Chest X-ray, PA view. Patient: 27 years old, sex F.
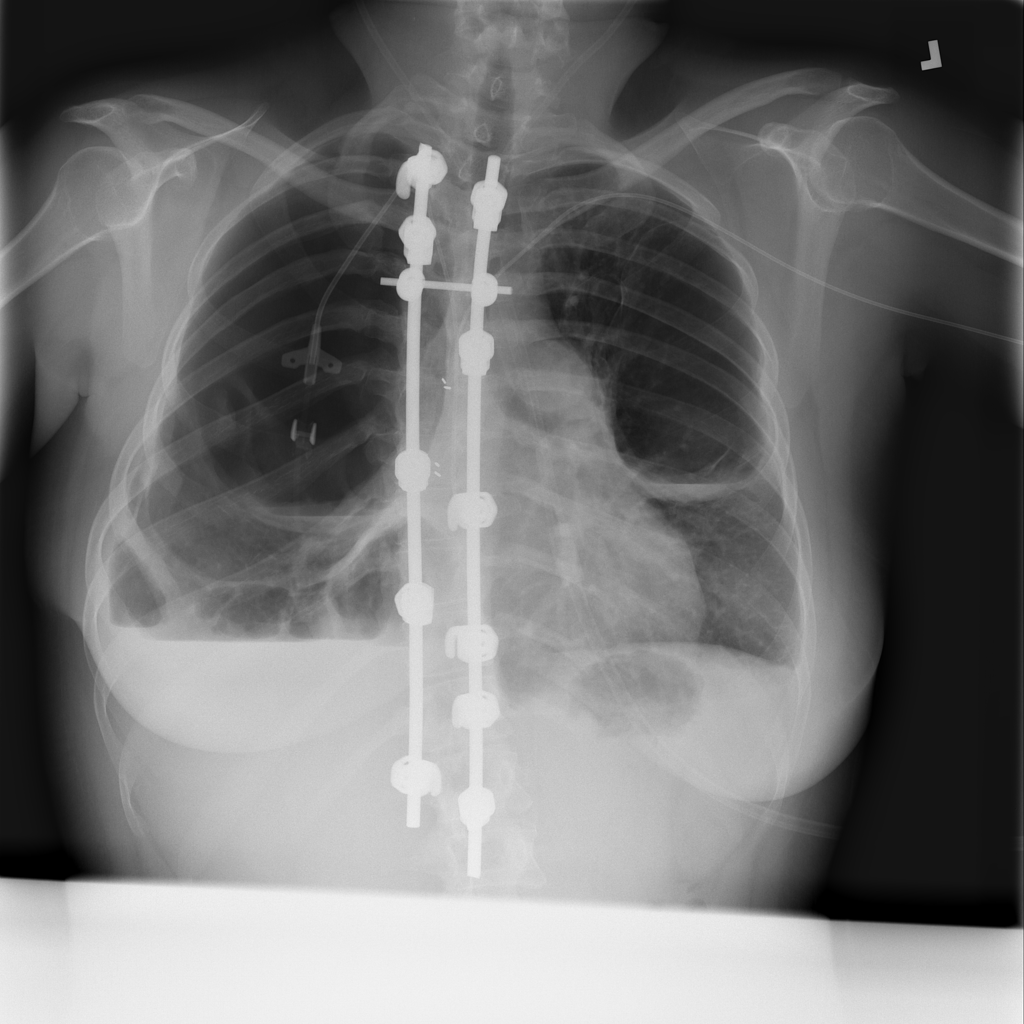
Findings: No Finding